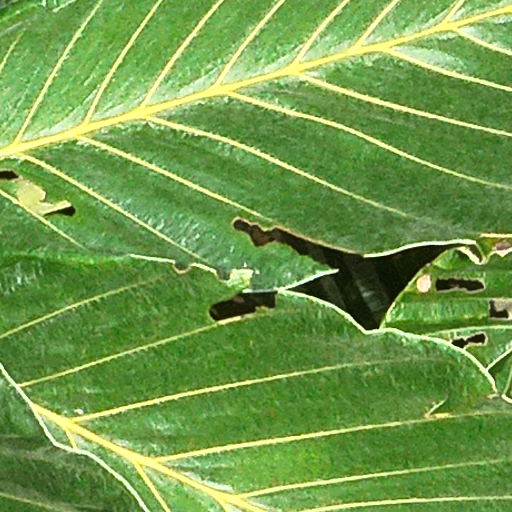
Species: Cecropia insignis
GBIF accepted scientific name: Cecropia insignis
Crown area (m\u00b2): 117.665